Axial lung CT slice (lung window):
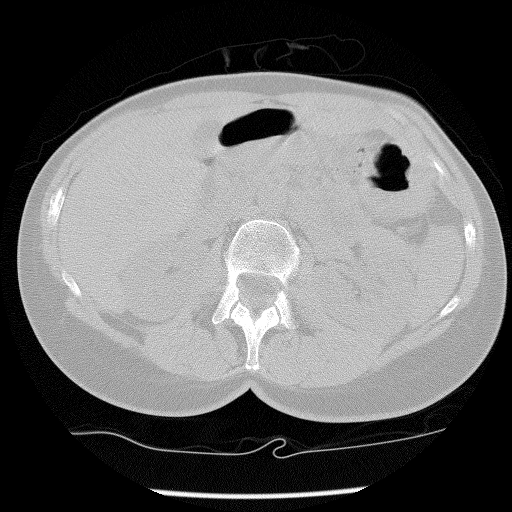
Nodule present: no